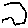
Label: hexagon